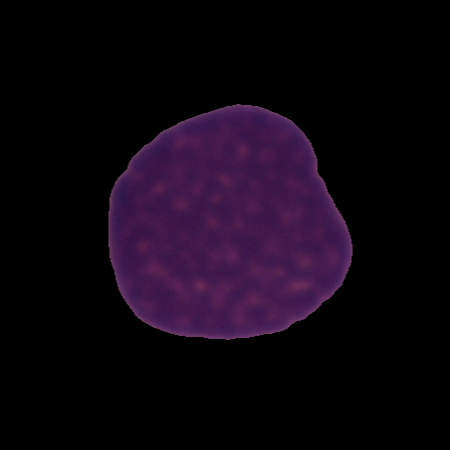
Label: healthy